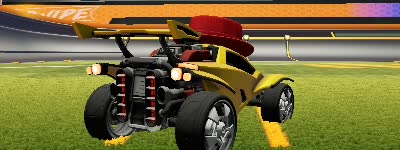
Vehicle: octane